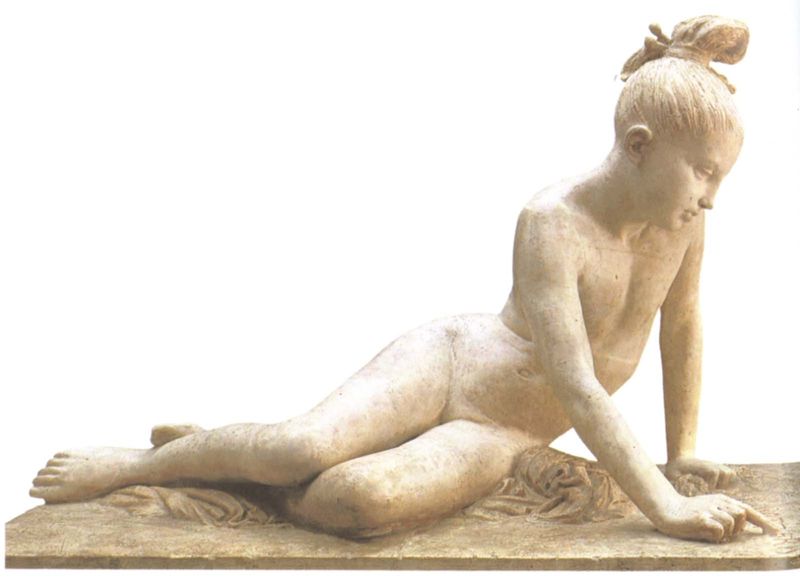
Titel: Junge Griechin auf dem Grab von Marcos Botzaris
Künstler: Pierre-Jean David d’Angers
Institution: Angers, Musées d’Angers, Galerie David d’Angers
Schlagwörter: akt, hand, nackt, mädchen, sitzen, finger, hell, marmor, mund, nase, profil, tuch, augen, falten, gesicht, stein, bild, hände, haare, sitzend, stoff, decke, kind, schulter, traurig, skulptur, statue, beine, zeigefinger, zopf, nabel, bildhauerei, plastik, liegend, fuss, gips, haarschopf